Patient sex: M
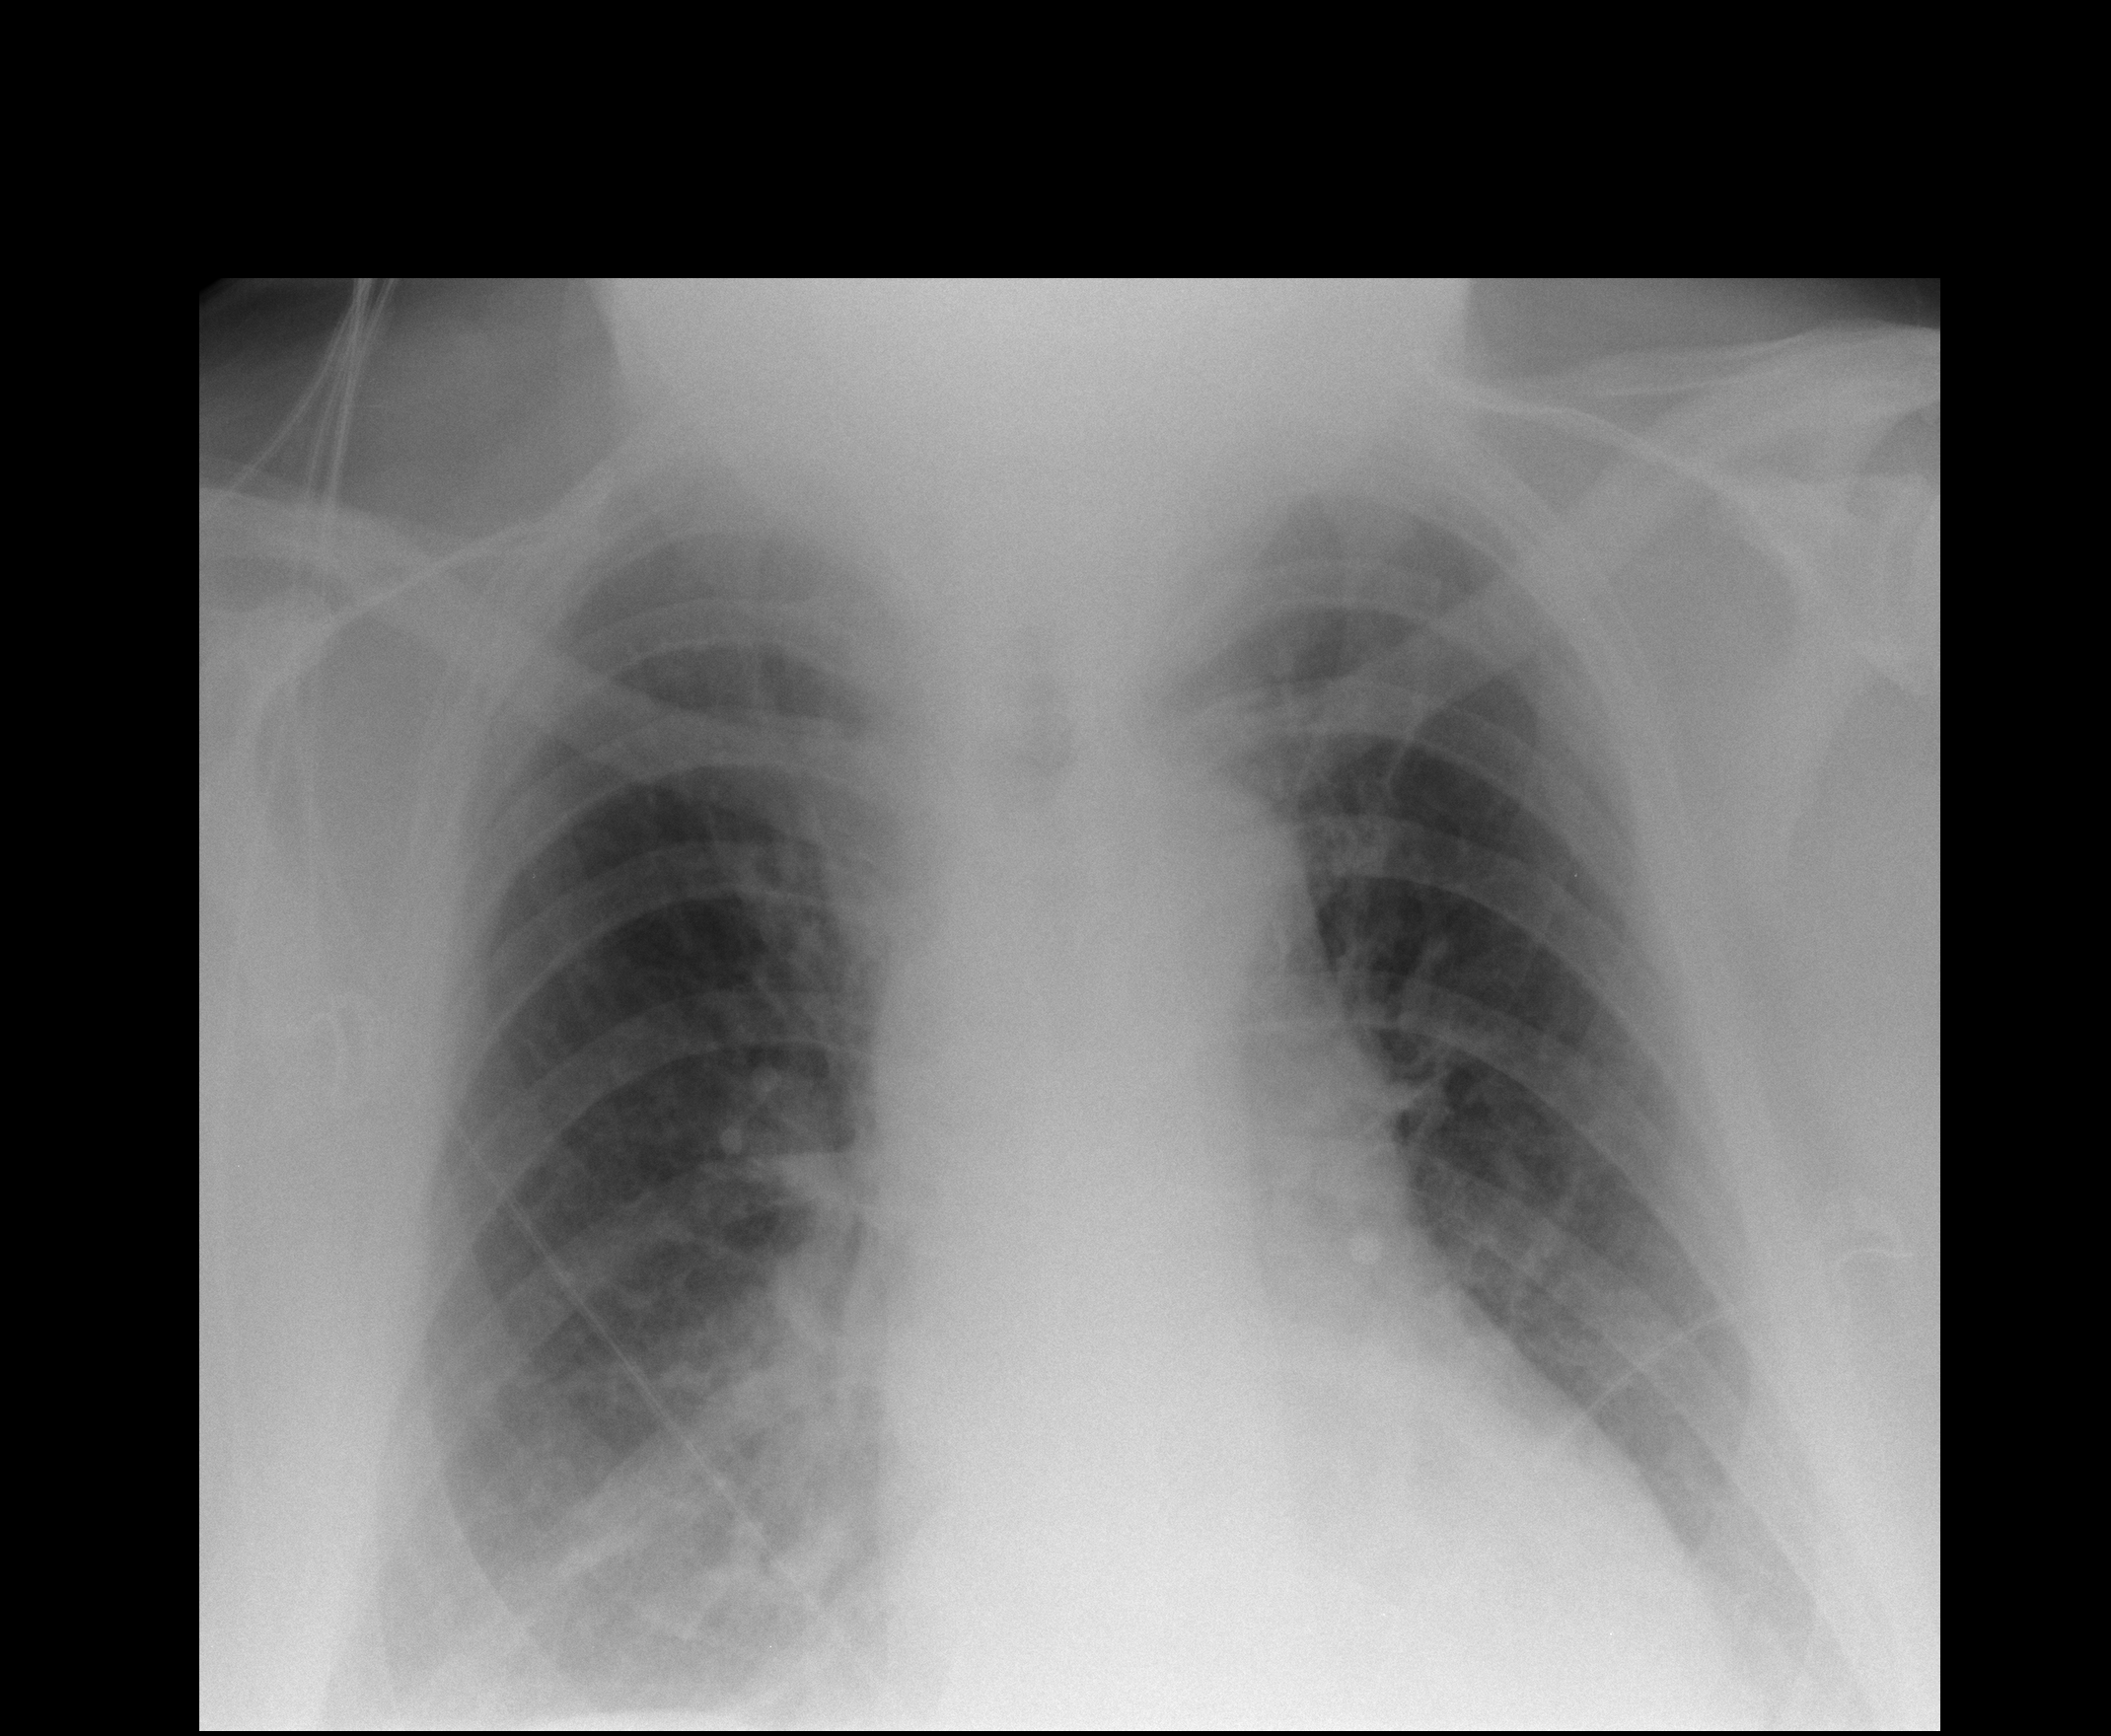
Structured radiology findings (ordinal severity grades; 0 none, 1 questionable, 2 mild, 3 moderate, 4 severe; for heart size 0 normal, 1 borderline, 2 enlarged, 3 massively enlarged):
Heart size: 0
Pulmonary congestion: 0
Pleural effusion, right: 2
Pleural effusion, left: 2
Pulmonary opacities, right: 0
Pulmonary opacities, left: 0
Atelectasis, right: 1
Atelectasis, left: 2